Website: macys
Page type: billing-address
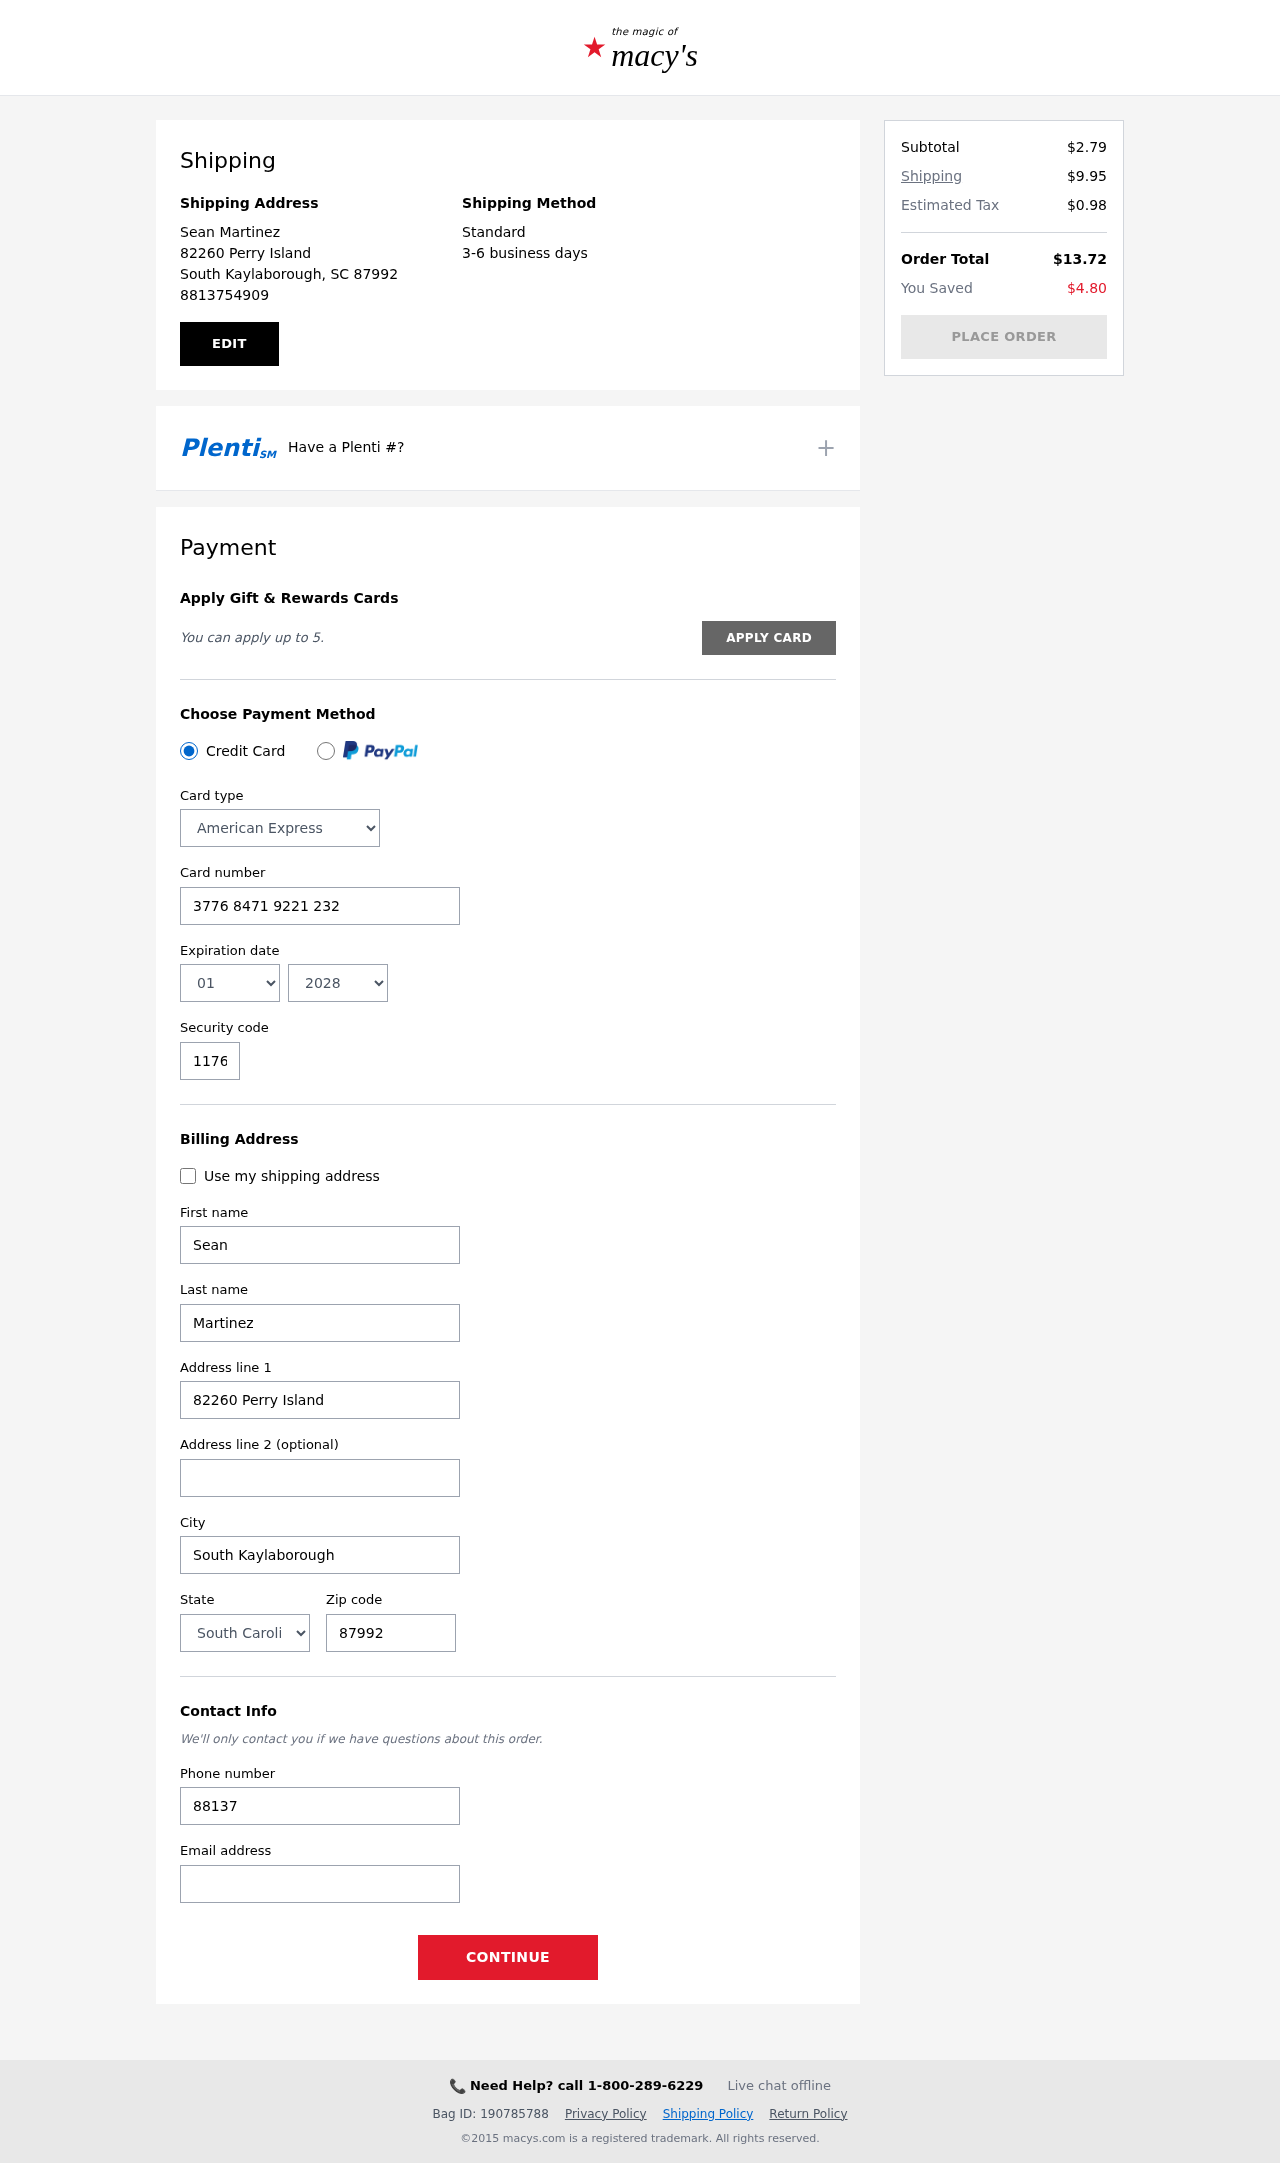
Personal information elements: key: PII_CARD_CVV
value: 1176
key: PII_CARD_EXPIRY_MONTH
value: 01
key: PII_CARD_EXPIRY_YEAR
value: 28
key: PII_CARD_NUMBER
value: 3776 8471 9221 232
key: PII_CARD_TYPE
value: American Express
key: PII_CITY
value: South Kaylaborough
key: PII_CITY_STATE_ZIP
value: South Kaylaborough, SC 87992
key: PII_EMAIL
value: smartinez@yahoo.com
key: PII_FIRSTNAME
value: Sean
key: PII_FULLNAME
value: Sean Martinez
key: PII_LASTNAME
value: Martinez
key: PII_PHONE
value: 8813754909
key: PII_POSTCODE
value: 87992
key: PII_STATE
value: South Carolina
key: PII_STREET
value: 82260 Perry Island
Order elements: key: ORDER_SUBTOTAL
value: $2.79
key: ORDER_SHIPPING_COST
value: $9.95
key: ORDER_TAX
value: $0.98
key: ORDER_TOTAL
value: $13.72
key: ORDER_SAVINGS
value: $4.80